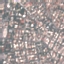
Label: Residential